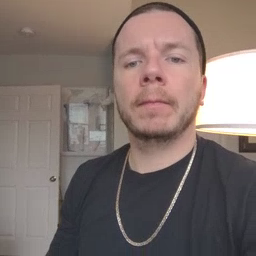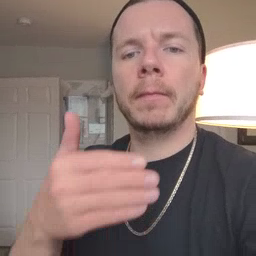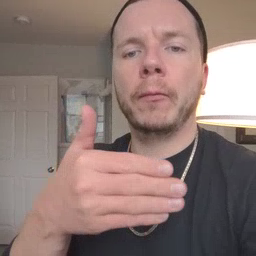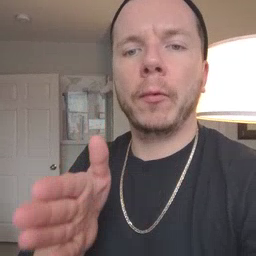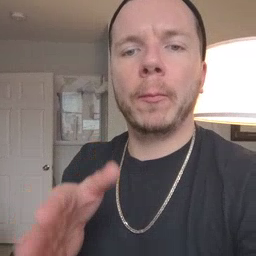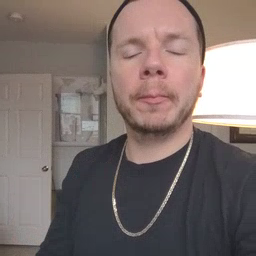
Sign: room